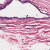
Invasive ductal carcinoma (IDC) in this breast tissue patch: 0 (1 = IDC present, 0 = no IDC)